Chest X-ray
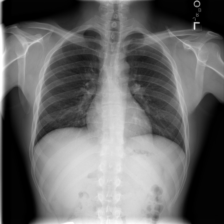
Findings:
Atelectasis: negative
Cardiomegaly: negative
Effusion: negative
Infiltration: negative
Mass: negative
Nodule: negative
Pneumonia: negative
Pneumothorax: negative
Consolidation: negative
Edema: negative
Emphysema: negative
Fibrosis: negative
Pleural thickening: negative
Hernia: negative